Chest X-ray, AP view. Patient: 24 years old, sex F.
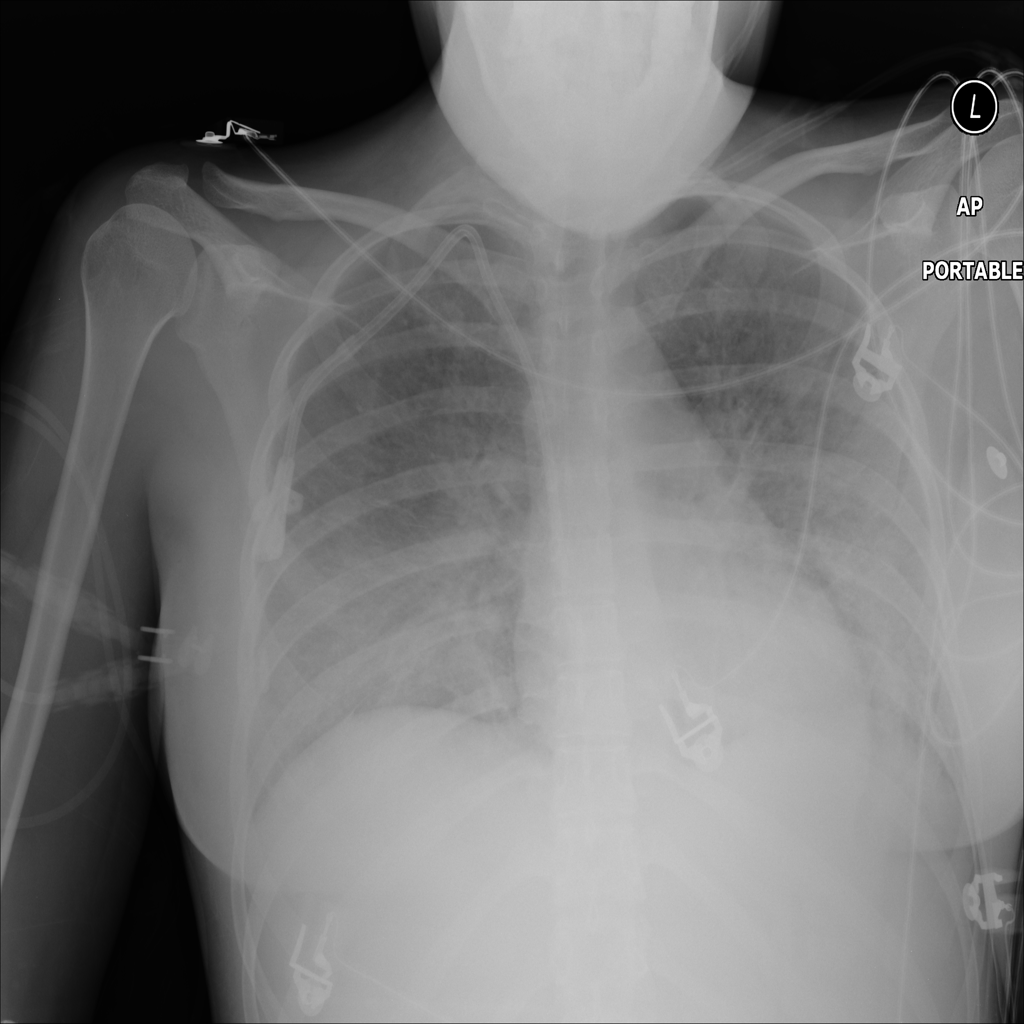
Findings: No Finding